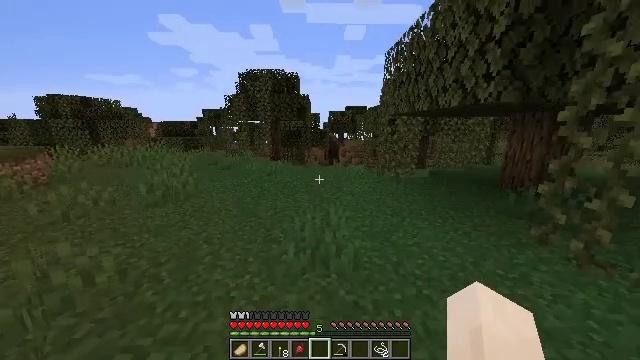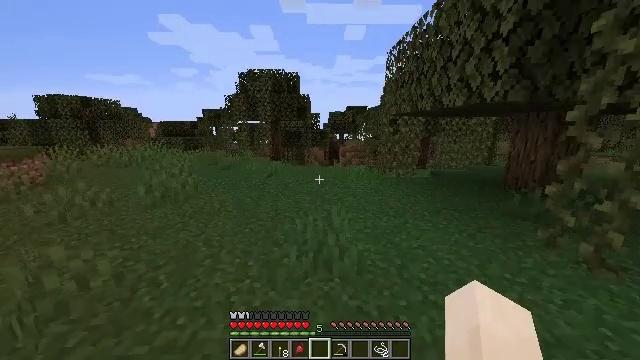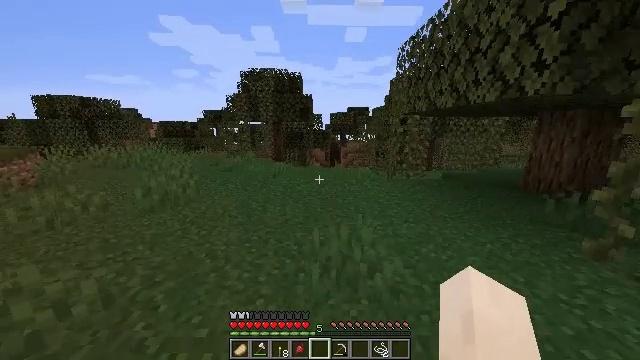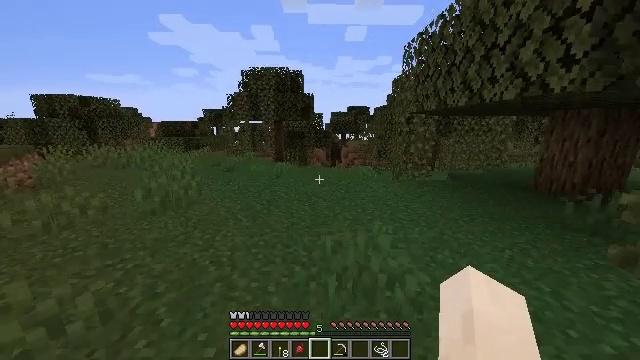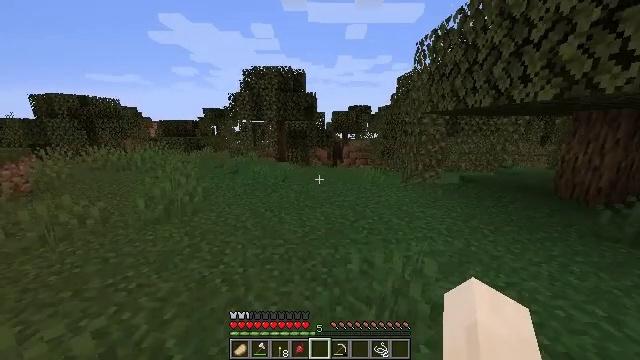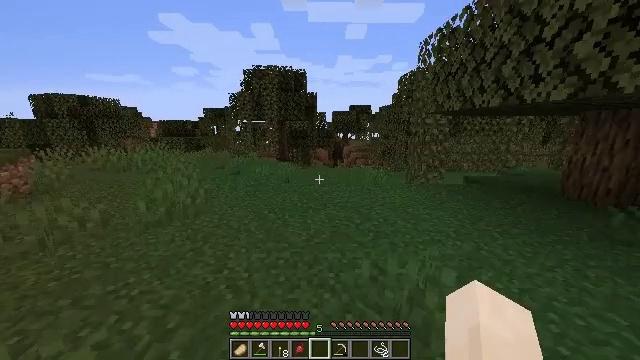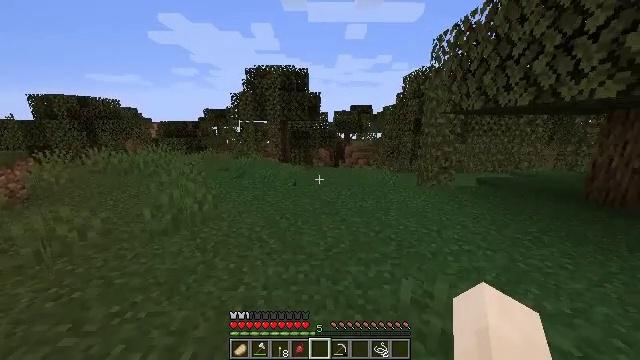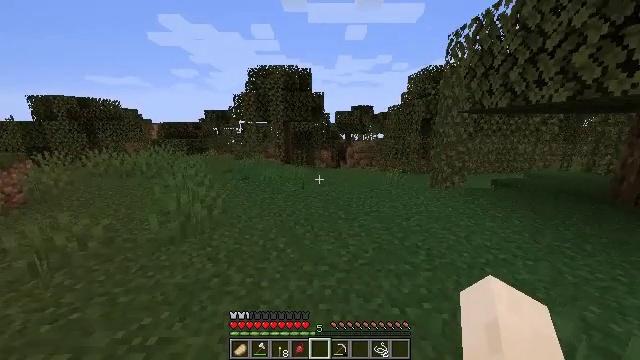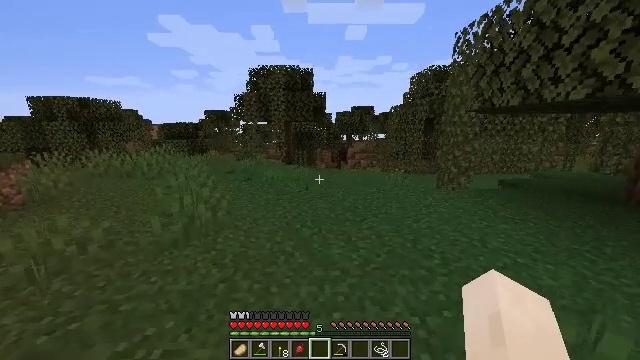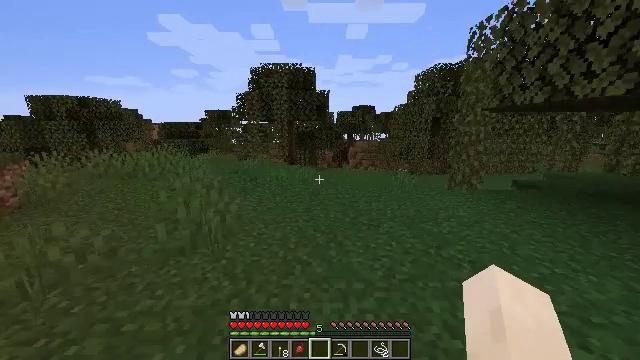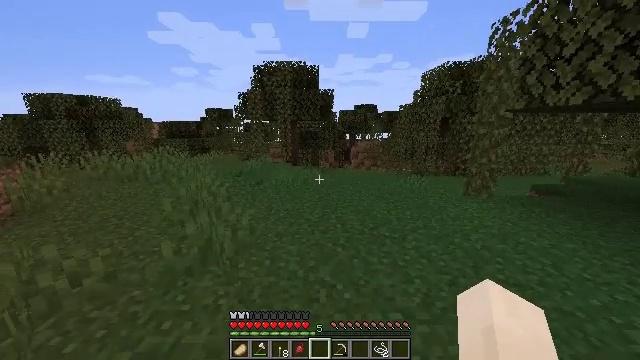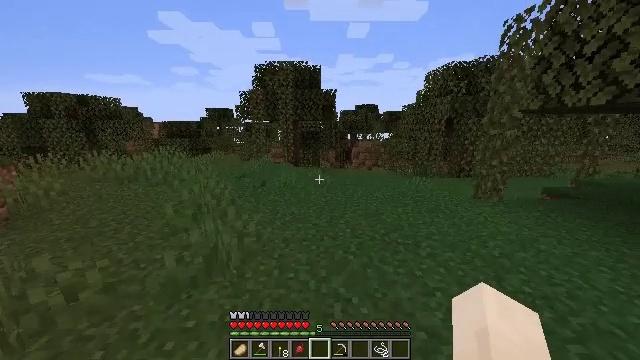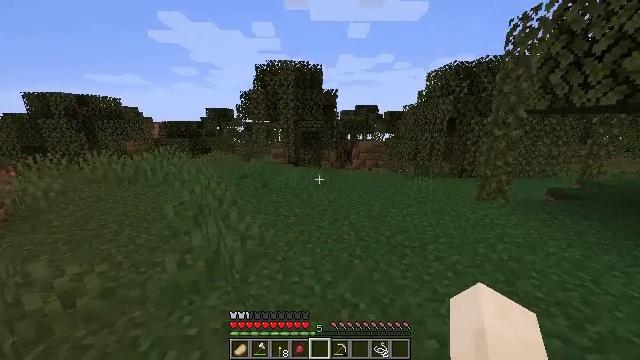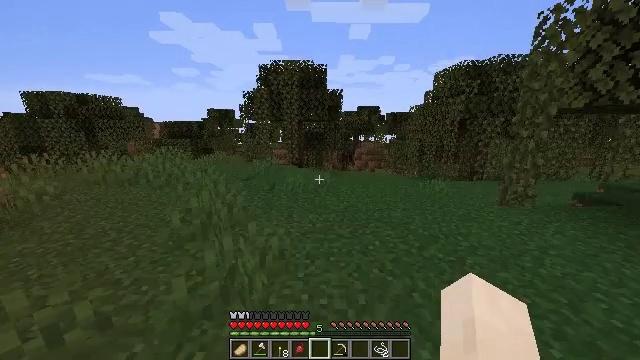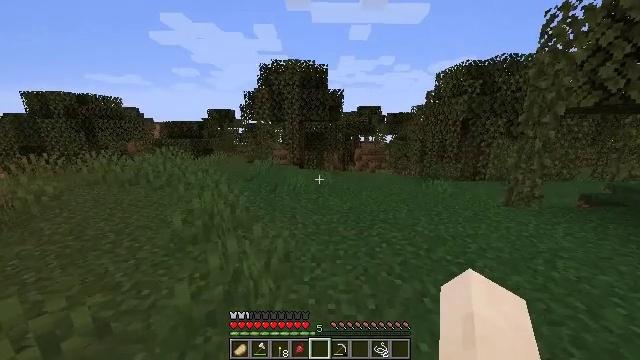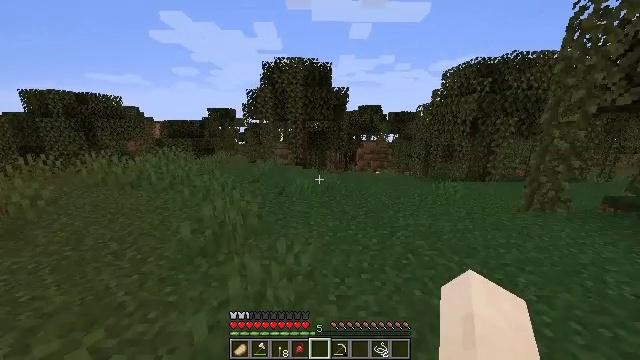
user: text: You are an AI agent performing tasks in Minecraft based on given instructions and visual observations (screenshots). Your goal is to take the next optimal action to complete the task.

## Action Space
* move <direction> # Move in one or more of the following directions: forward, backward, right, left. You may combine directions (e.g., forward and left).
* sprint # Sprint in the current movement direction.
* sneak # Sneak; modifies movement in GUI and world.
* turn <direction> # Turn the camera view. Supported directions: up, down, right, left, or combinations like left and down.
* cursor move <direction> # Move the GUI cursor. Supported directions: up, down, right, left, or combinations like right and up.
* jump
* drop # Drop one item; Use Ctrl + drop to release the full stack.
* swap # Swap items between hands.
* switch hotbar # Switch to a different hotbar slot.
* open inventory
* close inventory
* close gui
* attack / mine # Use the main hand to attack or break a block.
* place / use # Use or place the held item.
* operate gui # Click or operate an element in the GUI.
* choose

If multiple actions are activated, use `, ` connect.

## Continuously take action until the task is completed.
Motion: motion action
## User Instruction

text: Gather grass by holding the left mouse button.
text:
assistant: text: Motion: move forward and move left, sprint
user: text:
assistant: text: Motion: move forward and move left, sprint
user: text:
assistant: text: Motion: move forward and move left, sprint
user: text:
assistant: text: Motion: move forward and move left, sprint
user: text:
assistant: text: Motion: move forward and move left, sprint
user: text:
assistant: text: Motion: move forward and move left, sprint
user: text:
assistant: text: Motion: move forward and move left, sprint
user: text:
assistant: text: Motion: move forward and move left, sprint
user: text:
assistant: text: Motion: move forward and move left, sprint
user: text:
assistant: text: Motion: move forward and move left, sprint
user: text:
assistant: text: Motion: move forward and move left, sprint
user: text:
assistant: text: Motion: move forward and move left, sprint
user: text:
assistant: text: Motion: move forward and move left, sprint
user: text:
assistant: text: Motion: move forward and move left, sprint
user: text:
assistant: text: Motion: move forward and move left, sprint
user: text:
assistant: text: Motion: move forward and move left, sprint
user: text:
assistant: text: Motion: move forward and move left, sprint
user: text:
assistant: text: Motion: move forward and move left, sprint
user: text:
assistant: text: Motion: move forward and move left, sprint
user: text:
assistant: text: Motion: move forward and move left, sprint
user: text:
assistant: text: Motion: move forward and move left, sprint, turn left and up
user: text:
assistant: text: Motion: move forward and move left, sprint, turn left
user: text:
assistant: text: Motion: move forward and move left, sprint, turn left
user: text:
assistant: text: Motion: move forward, sprint
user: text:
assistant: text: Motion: move forward, sprint
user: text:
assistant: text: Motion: move forward, sprint, turn left
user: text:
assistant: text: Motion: move forward, sprint, turn left
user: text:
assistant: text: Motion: move forward and move right, sprint, turn left
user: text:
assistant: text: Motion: move forward and move right, sprint
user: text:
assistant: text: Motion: move forward and move right, sprint